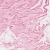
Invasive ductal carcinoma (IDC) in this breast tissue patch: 0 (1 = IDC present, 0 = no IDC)